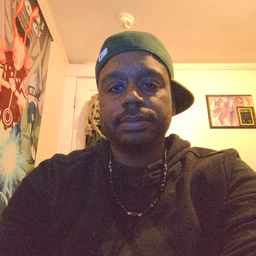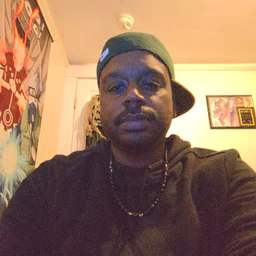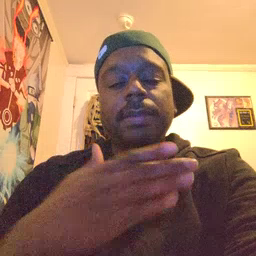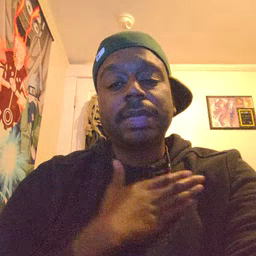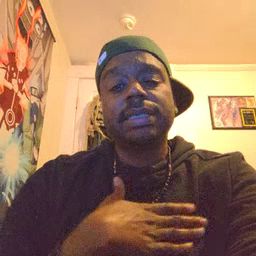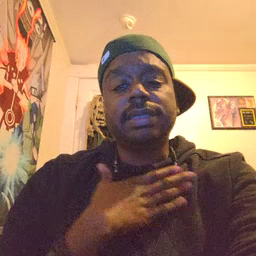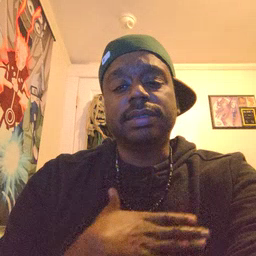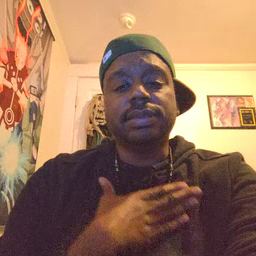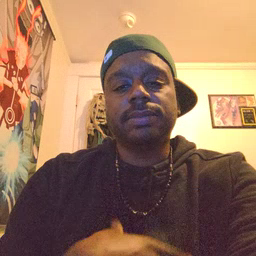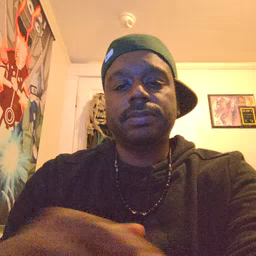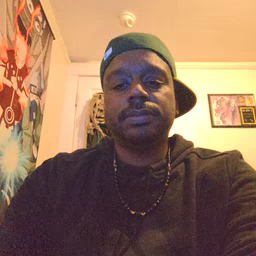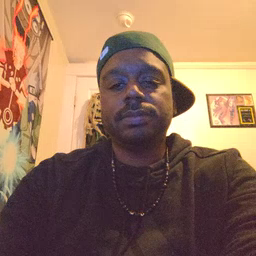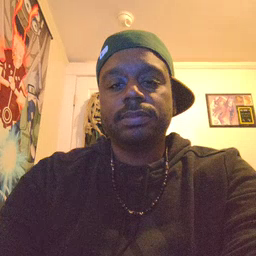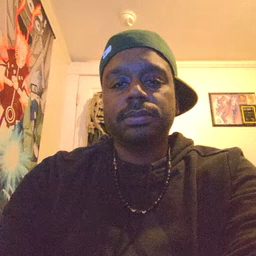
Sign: please